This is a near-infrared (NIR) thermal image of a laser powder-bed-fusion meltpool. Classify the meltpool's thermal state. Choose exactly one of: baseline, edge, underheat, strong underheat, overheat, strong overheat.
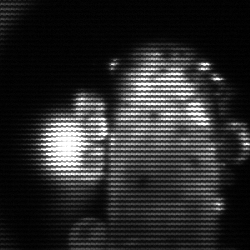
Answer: strong underheat